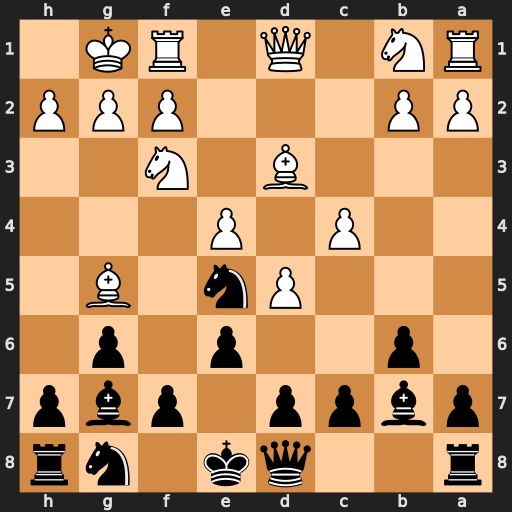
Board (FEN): r2qk1nr/pbpp1pbp/1p2p1p1/3Pn1B1/2P1P3/3B1N2/PP3PPP/RN1Q1RK1
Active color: b
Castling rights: kq
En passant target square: -
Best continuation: Nxf3+ Qxf3 Qxg5